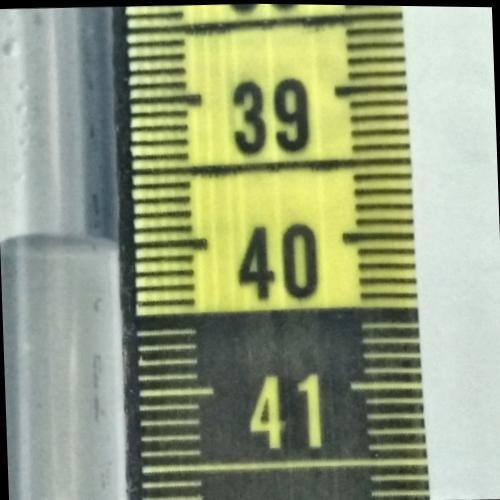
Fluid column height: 40.0 cm